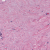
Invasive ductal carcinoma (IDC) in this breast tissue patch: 1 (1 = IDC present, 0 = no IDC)